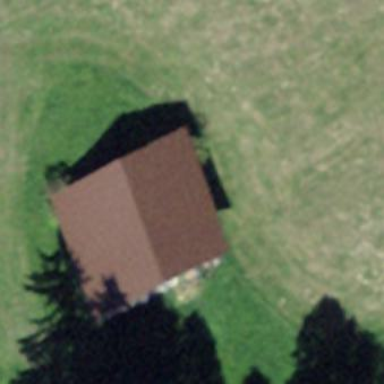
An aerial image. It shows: Barn.